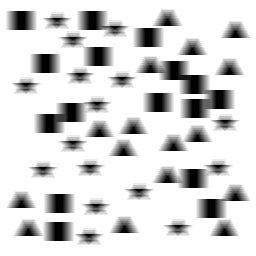
Squares: 16
Triangles: 16
Stars: 16
Total shapes: 48